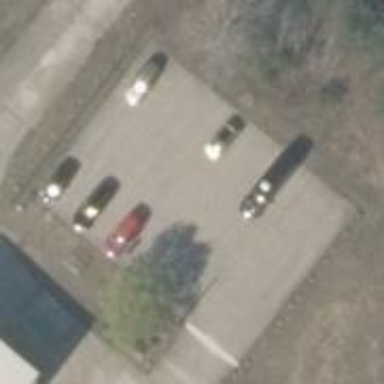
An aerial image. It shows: Parking area.